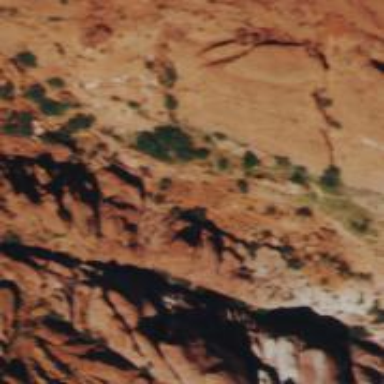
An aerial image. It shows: Red cliff in natural setting.